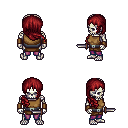
a pixel art fantasy rpg character, male body template, skeleton, leather chest armor, magenta pants, brunette right-swept hairstyle, leather bracers, dagger, four views (front, back, left, right), 2x2 character sprite sheet, small pixel art, hard edges, no anti-aliasing